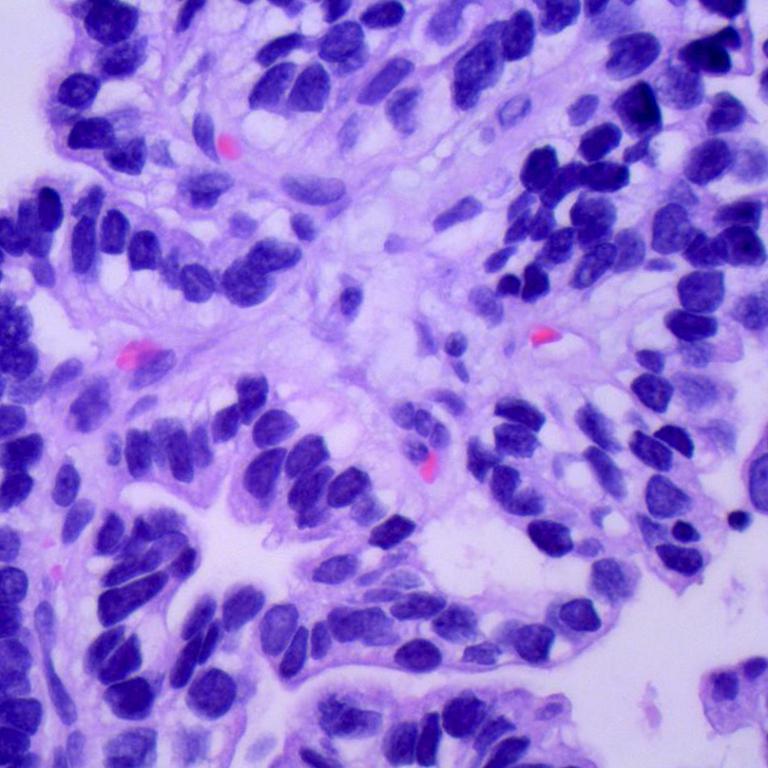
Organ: lung
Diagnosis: adenocarcinomas